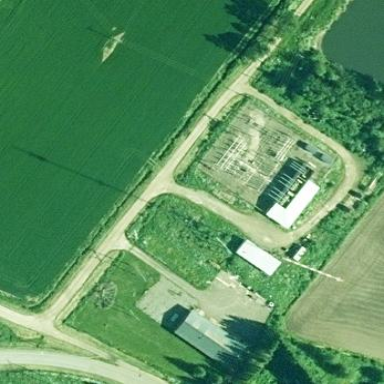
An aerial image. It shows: Distribution power substation secured by fence.